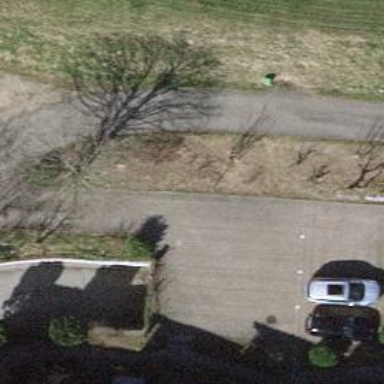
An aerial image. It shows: Urban area featuring tree as natural element.